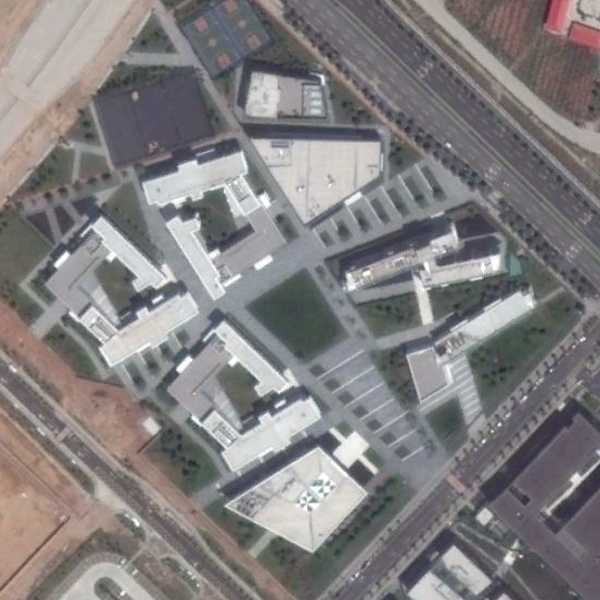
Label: Commercial